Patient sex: M
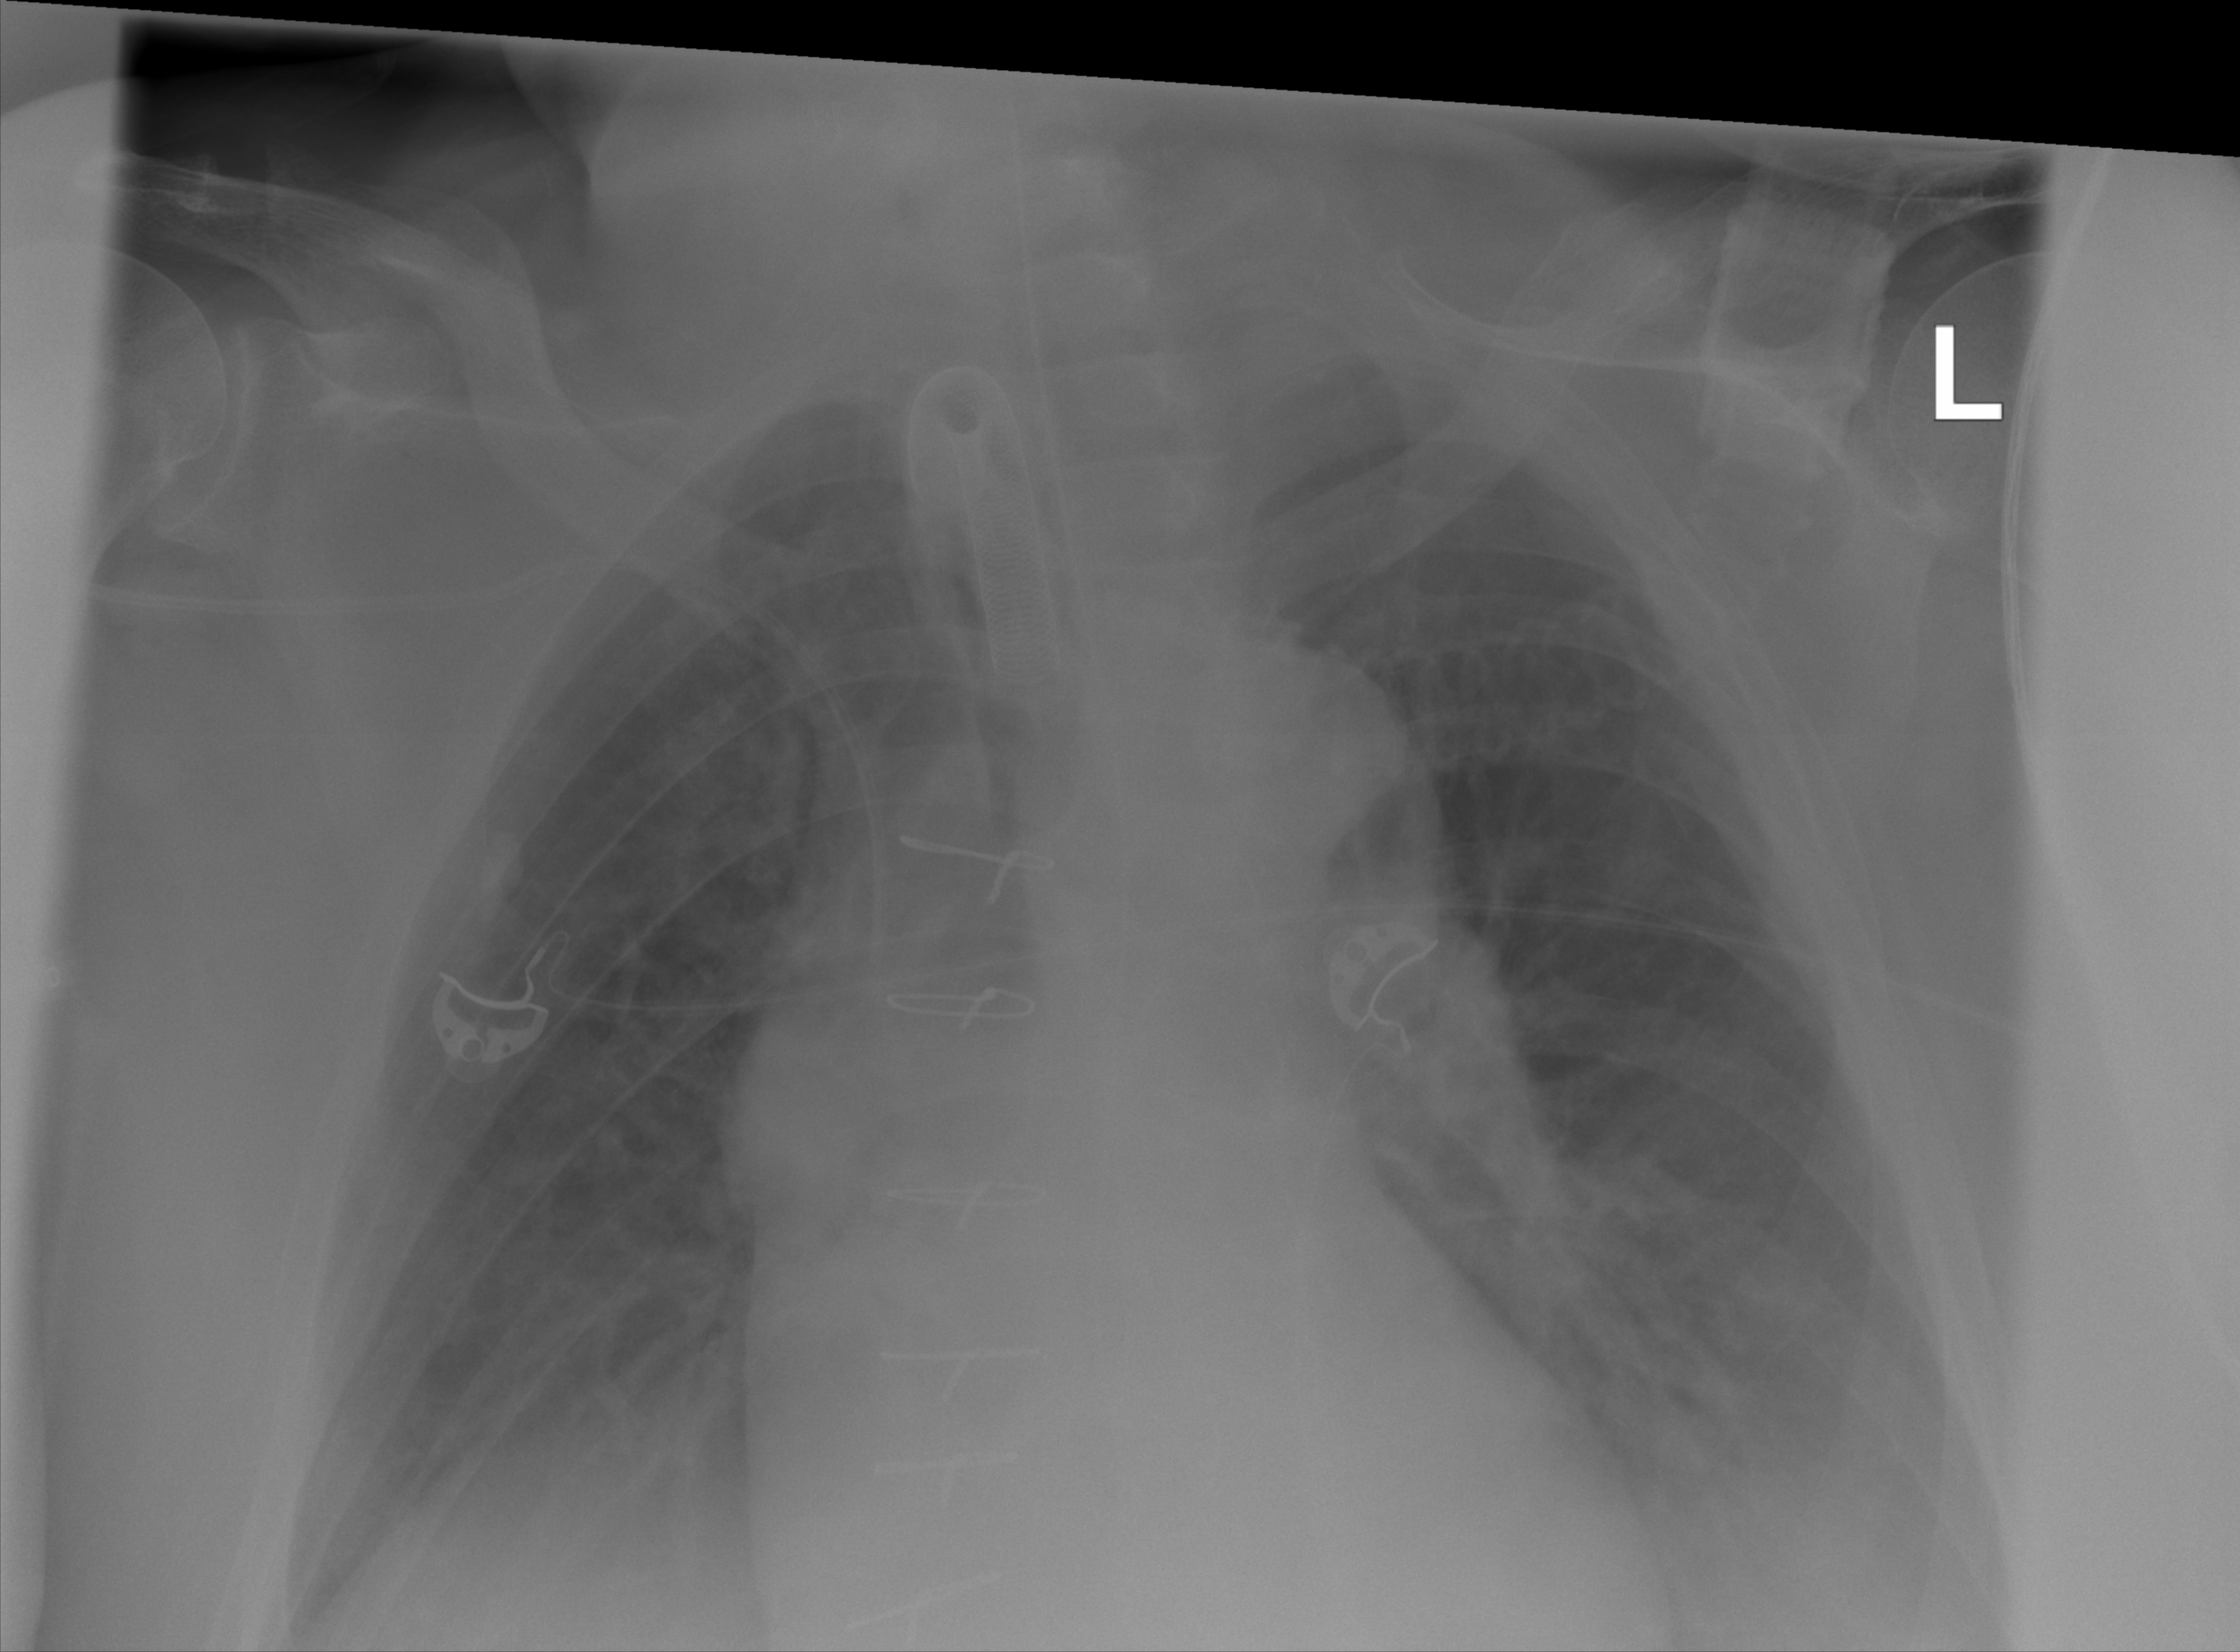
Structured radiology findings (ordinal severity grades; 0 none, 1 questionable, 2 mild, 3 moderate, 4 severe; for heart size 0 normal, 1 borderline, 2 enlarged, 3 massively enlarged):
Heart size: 0
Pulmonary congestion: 2
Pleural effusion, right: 2
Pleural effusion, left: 2
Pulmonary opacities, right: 0
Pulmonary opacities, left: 0
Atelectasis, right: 2
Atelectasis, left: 2